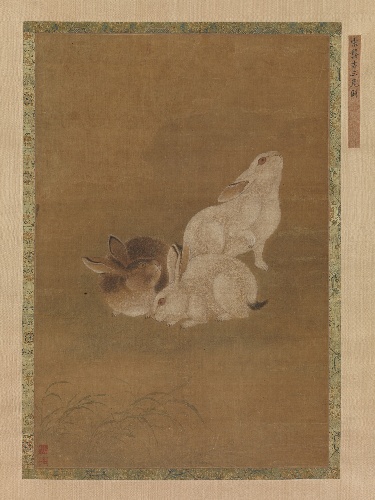
Artist: Gong Ji|Unidentified artist
Artist bio: Chinese, Northern Song dynasty|
Object type: Hanging scroll
Classification: Paintings
Medium: Hanging scroll; ink and color on silk
Culture: China
Period: Qing dynasty (1644–1911)
Dimensions: 26 1/2 x 16 in. (67.3 x 40.6 cm)
Department: Asian Art
Credit line: H. O. Havemeyer Collection, Gift of Horace Havemeyer, 1929
Accession year: 1929
Repository: Metropolitan Museum of Art, New York, NY
Tags: Rabbits